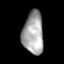
Tissue: prostate
Cell type: Endothelial cells
Senescence score: 0.6876
Nuclear area (px): 857
Mean DAPI intensity: 165.922